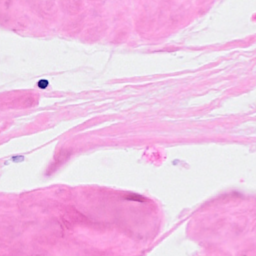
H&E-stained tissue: Breast